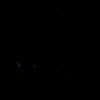
Label: space